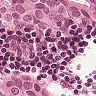
Metastatic tissue present: yes